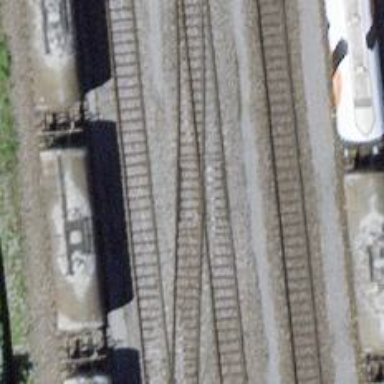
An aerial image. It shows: Rail yard with electrified contact lines for railway operations.